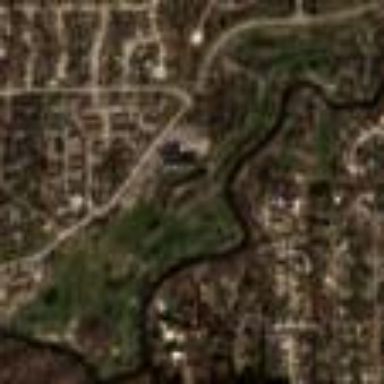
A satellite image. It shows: Golf course surrounded by greenery.